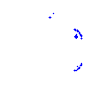
Particle: proton